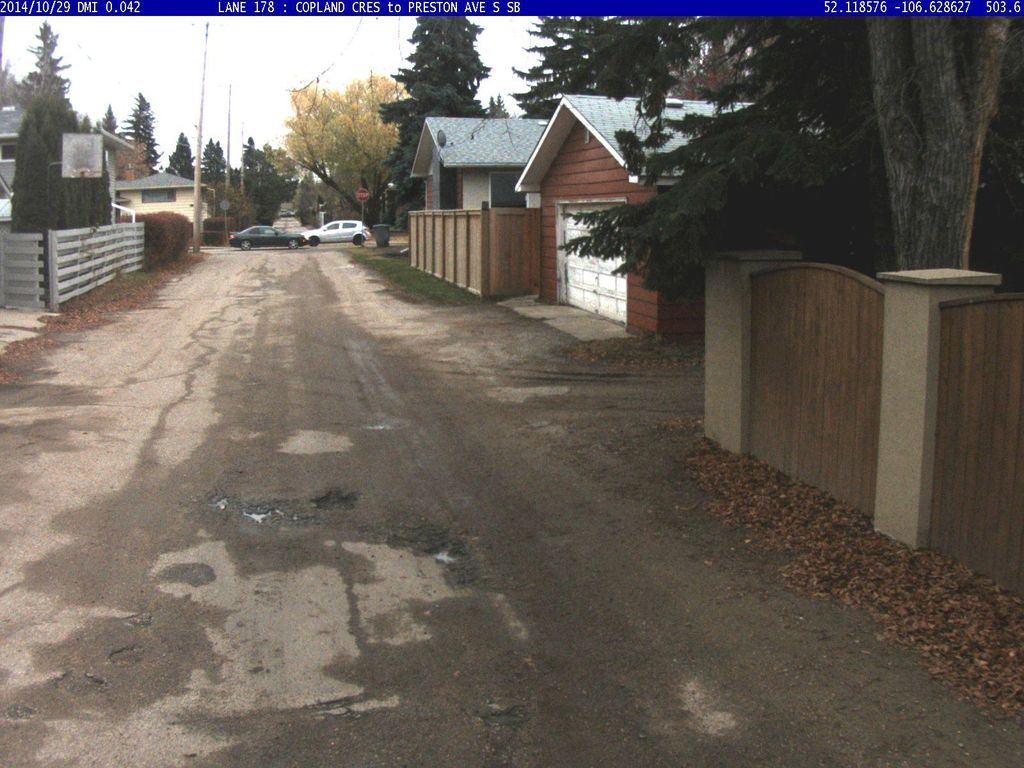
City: saskatoon